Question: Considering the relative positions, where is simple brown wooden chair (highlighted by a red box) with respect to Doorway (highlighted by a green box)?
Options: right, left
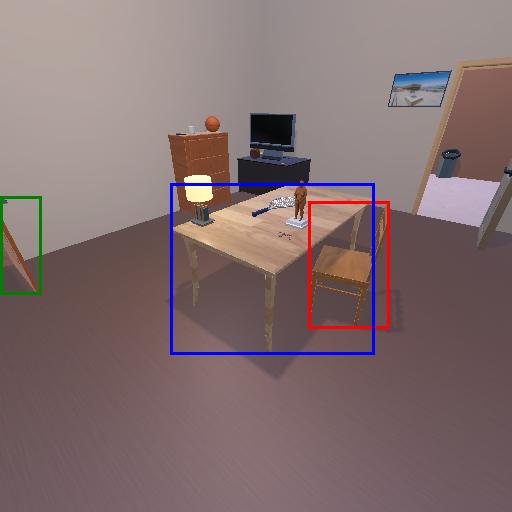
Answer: right